Question: I am trying to find the distance between two longitude and latitude points. I am trying ot use the <URL>. This is the formula:

I am not sure why but my program is not working. This is the result I am getting:
'''
Change Angle: 0.00016244370761414
Earth Radius: 6371
RESULTS:
Correct Distance: 24.883 km
Computed Distance: 1.0349288612097
'''
Source:
'''
$latStart = 44.638;
$longStart = -63.587;
$latFinish = 44.644;
$longFinish = -63.597;
# Convert Input to Radians
$latStart = deg2Rad($latStart);
$longStart = deg2Rad($longStart);
$latFinish = deg2Rad($latFinish);
$longFinish = deg2Rad($longFinish);
# Because the Earth is not perfectly spherical, no single value serves as its
# natural radius. Distances from points on the surface to the center range from
# 6,353 km to 6,384 km (3,947-3,968 mi). Several different ways of modeling the
# Earth as a sphere each yield a convenient mean radius of 6371 km (3,959 mi).
# http://en.wikipedia.org/wiki/Earth_radius
$earthRadius = 6371;
# difference in Long/Lat
$latChange = $latFinish - $latStart;
$longChange = $longFinish - $longStart;
# haversine formula
# numerically stable for small distances
# http://en.wikipedia.org/wiki/Great-circle_distance
$changeAngle = 2 * asin(
sqrt(
pow(sin($latChange/2),2) +
cos($latStart) * cos($latFinish) * pow(sin($longChange/2),2)
)
);
echo "Change Angle: $changeAngle
";
echo "Earth Radius: $earthRadius
";
'''
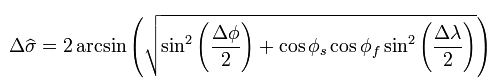
Answer: Let's do a back-of-the-envelope check using a planar approximation. The difference in latitude is 0.006deg, and the difference in longitude is 0.01deg, but multiply by cosine of latitude to get 0.0075deg. Apply Pythagoras:
'''
>>> sqrt(0.006 ** 2 + 0.0075 ** 2)
0.0096046863561492727
'''
which is about 0.000167 radians, pretty close to your computation. (Even more back-of-the-envelope check: a degree is about 69 miles, which is a bit over 100 km, so 0.01deg should be a bit over 1 km.)
So I think it's your alleged "Correct distance" that's wrong, not your computation.